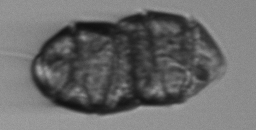
Label: Margalefidinium